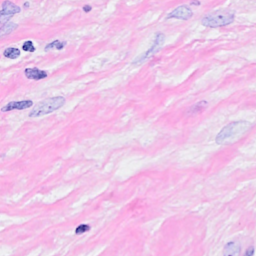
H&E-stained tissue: Breast